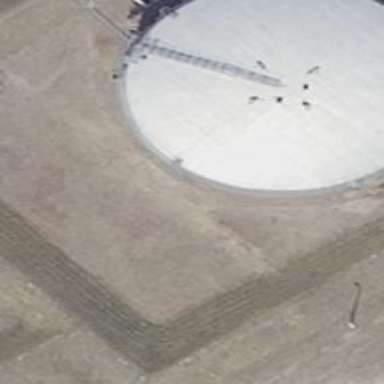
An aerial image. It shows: Storage tank created as man-made structure.